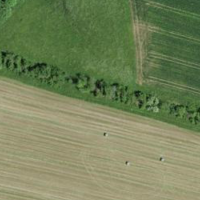
EUNIS habitat code: 24
Species observed at this site:
Corvus corone
Cyanistes caeruleus
Sturnus vulgaris
Troglodytes troglodytes
Dendrocopos major
Corvus frugilegus
Picus canus
Fringilla coelebs
Passer domesticus
Buteo buteo
Coloeus monedula
Turdus iliacus
Turdus merula
Parus major
Erithacus rubecula
Pica pica
Sitta europaea
Garrulus glandarius
Coccothraustes coccothraustes
Picus viridis
Corvus corax